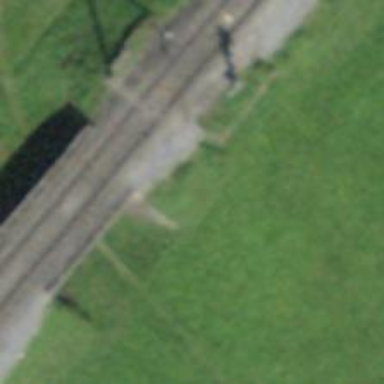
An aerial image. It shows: Railway bridge with electrified contact line. There is one track on the bridge.